Question: In this image below I have two main regions.
One for the user list on the left:
And another for the the right side where a layout is displayed, which contains unique attributes to the user that was clicked in the and a list of articles by the user: middleCoreRegion
**If you noticed the middleCoreRegion is showing all articles by all users..This is wrong and I am trying to show all articles of the individual user (in this case. "kev")

I tried to see if my problem was with my JSON api (served via node/rest/mongoose) or with my underscore templates, but if it displays both list then I suppose I need to filter from inside backbone.
At first I tried using a Marionette.vent to simply change the url, but somhow I can't get the _id name into the url: function(), it says undefined...
'''
var someuser = this.model.get("_id");
myApp.vent.trigger("showarticles", someuser);
'''
I add a listener in the backbone collection on the same page:
'''
myApp.vent.on("showarticles", someuser);
'''
**The Edit (A Different Way of Doing this) Here is my code
'''
var usertab = Poplive.module('usertab', {
startWithParent: true,
});
usertab.addInitializer(function() {
User = Backbone.Model.extend({});
UniqueArticle = Backbone.Model.extend({});
//Collections
Users = Backbone.Collection.extend({
model: User,
url: '/api/user2'
});
UniqueArticles = Backbone.Collection.extend({
model: UniqueArticle,
url: '/api/survey'
});
//Layout
var VisitingLayoutView = Backbone.Marionette.Layout.extend({
template: "#visiting-layout",
regions: {
firstRegion: "#listone",
secondRegion: "#listtwo",
thirdRegion: "#listthree",
playRegion: "#playhere",
articlesRegion: "#articleshere"
}
});
AllUserView = Backbone.Marionette.ItemView.extend({
template: "#tab-alluser-template",
tagName: 'li',
events: {
"click #openprofile" : "OpenProfile"
},
OpenProfile: function(){
console.log("Profile is open for " + this.model.get("username"));
var modelo = this.model.get("_id");
var vlv = new VisitingLayoutView({model: this.model});
Poplive.middleCoreRegion.show(vlv);
var ua = new UniqueArticles();
var uacoll = new UniqueArticlesView({collection: ua});
vlv.articlesRegion.show(uacoll);
}
})
//ItemViews
UniqueArticleView = Backbone.Marionette.ItemView.extend({
template: "#unique-article-template"
});
//CollectionViews
AllUsersView = Backbone.Marionette.CompositeView.extend({
template: "#tab-allusers-template",
itemView: AllUserView
});
UniqueArticlesView = Backbone.Marionette.CollectionView.extend({
template: "#unique-articles-template",
itemView: UniqueArticleView
});
//Render Views
var alluserview = new AllUserView();
var allusersview = new AllUsersView();
//Fetch Collections
var theusers = new Users();
theusers.fetch();
var userscoll = new AllUsersView({collection: theusers});
Poplive.allusersRegion.show(userscoll);
});
'''
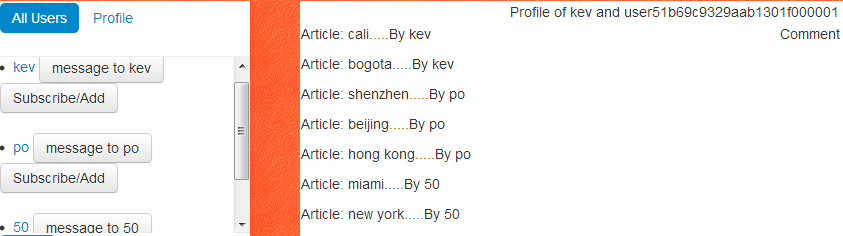
Answer: Assuming 'UniqueArticle' to be the Backbone Model, for the Model with a specific id to be fetched you would need to define the urlRoot property which will append the 'id' of the model to the request.
So the id attribute will be appended to the end of the request the model from the server when you do a fetch on it
'''
var UniqueArticle = Backbone.Model.extend({
idAttribute : 'someuser',
urlRoot : function(someuser){
return '/api/visitingarticles/'
}
// this would send a request for
// /api/visitingarticles/someId
});
var UniqueArticles = Backbone.Collection.extend({
model: Article,
url : function(someuser){
return '/api/visitingarticles/'
}
// /api/visitingarticles -- All Articles will be fetched
});
'''